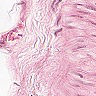
Metastatic tissue present: no